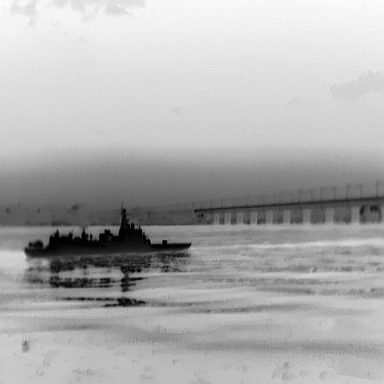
There is a warship in the infrared image.